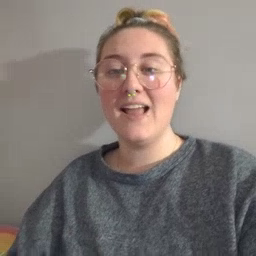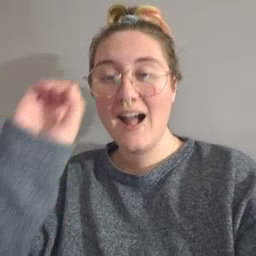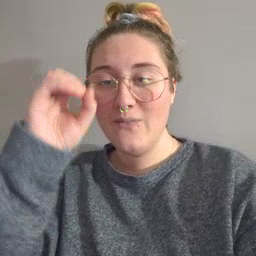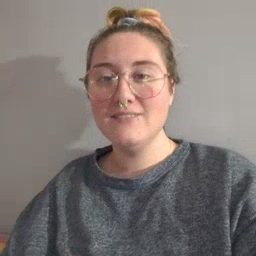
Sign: owl